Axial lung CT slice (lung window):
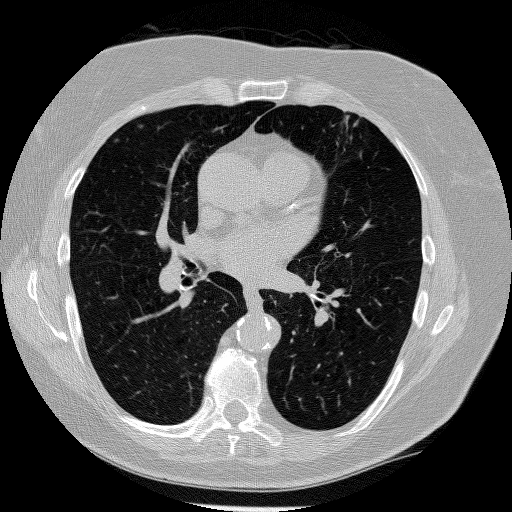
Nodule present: yes
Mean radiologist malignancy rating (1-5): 2